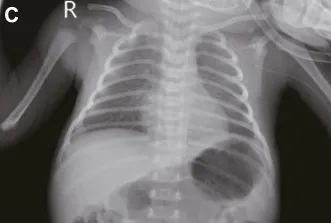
Imaging features in neonatal seizures induced by community-acquired acute severe hyponatremia. (C) chest and abdominal imaging under mechanical ventilation and peripheral central venous catheter.
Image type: radiology (x_ray)